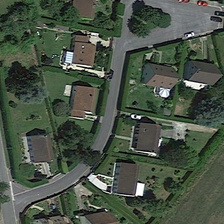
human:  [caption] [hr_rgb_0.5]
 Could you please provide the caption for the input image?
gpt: some buildings and many green trees are in a medium residential area .

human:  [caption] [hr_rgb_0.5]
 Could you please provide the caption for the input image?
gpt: some buildings and many green trees are in a medium residential area .

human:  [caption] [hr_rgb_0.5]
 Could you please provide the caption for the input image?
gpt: some buildings and many green trees are in a medium residential area .

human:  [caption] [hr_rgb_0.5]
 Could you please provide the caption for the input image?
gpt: some buildings and many green trees are in a medium residential area .

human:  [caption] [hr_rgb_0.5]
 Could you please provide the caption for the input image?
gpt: some buildings and many green trees are in a medium residential area .